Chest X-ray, PA view. Patient: 57 years old, sex F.
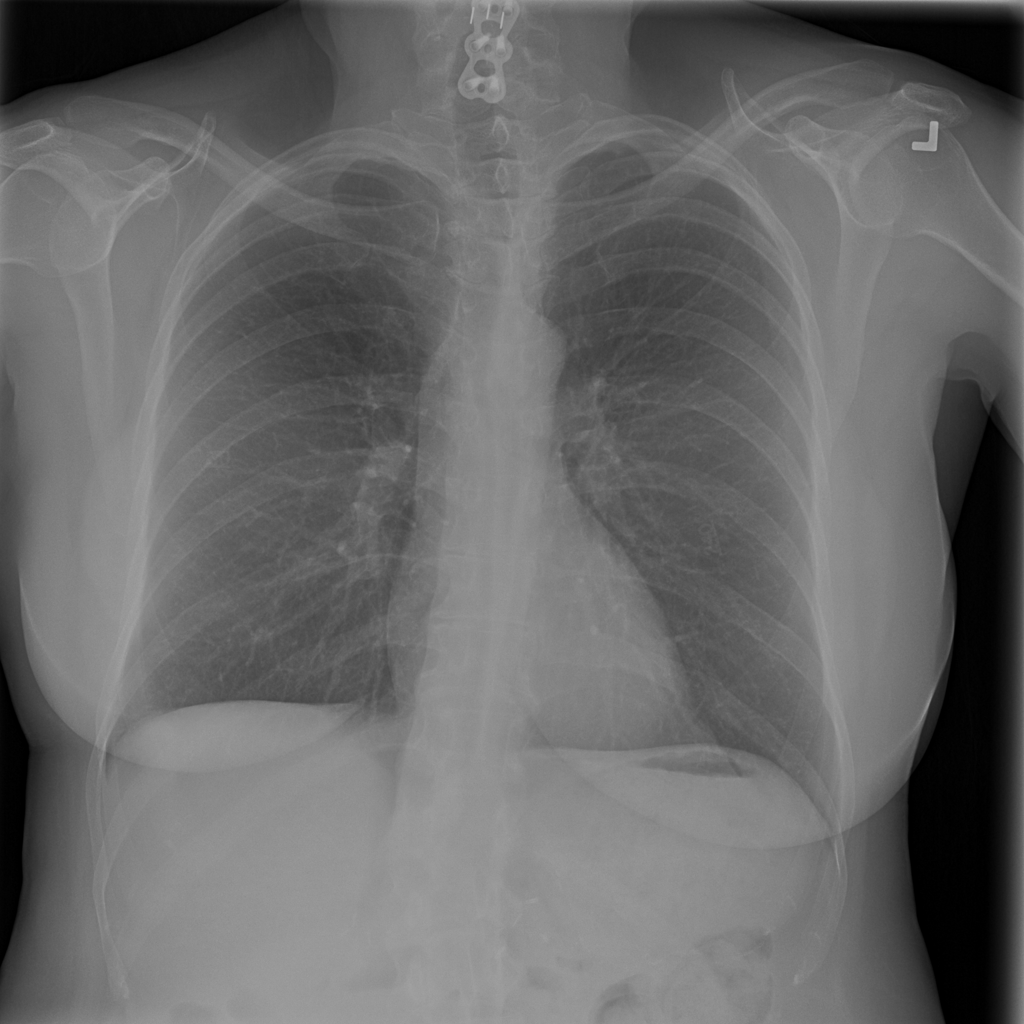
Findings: No Finding